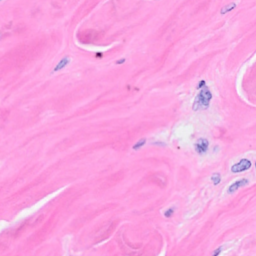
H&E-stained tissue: Breast